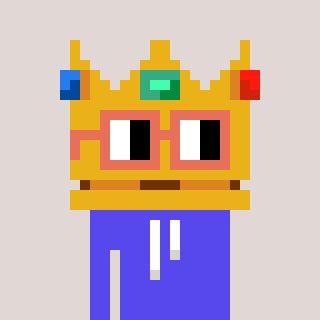
a pixel art character with square orange glasses, a crown-shaped head and a computerblue-colored body on a warm background